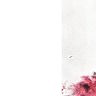
Metastatic tissue present: no